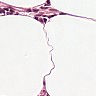
Metastatic tissue present: no